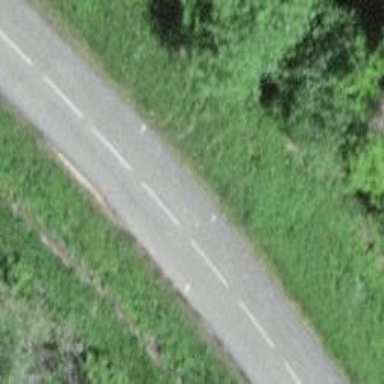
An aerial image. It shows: Unclassified road.